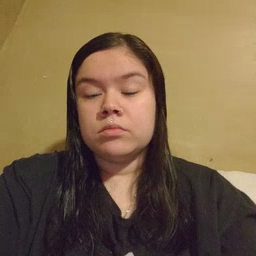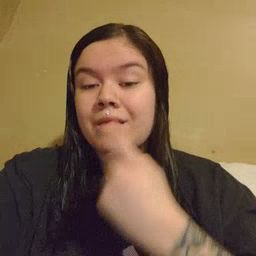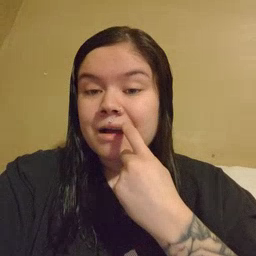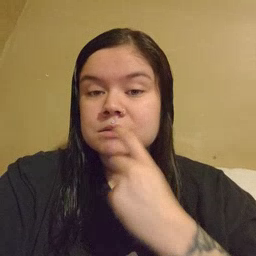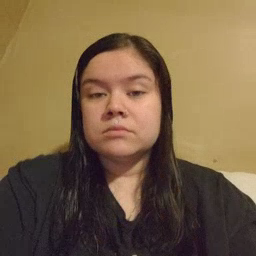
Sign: glasswindow